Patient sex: M
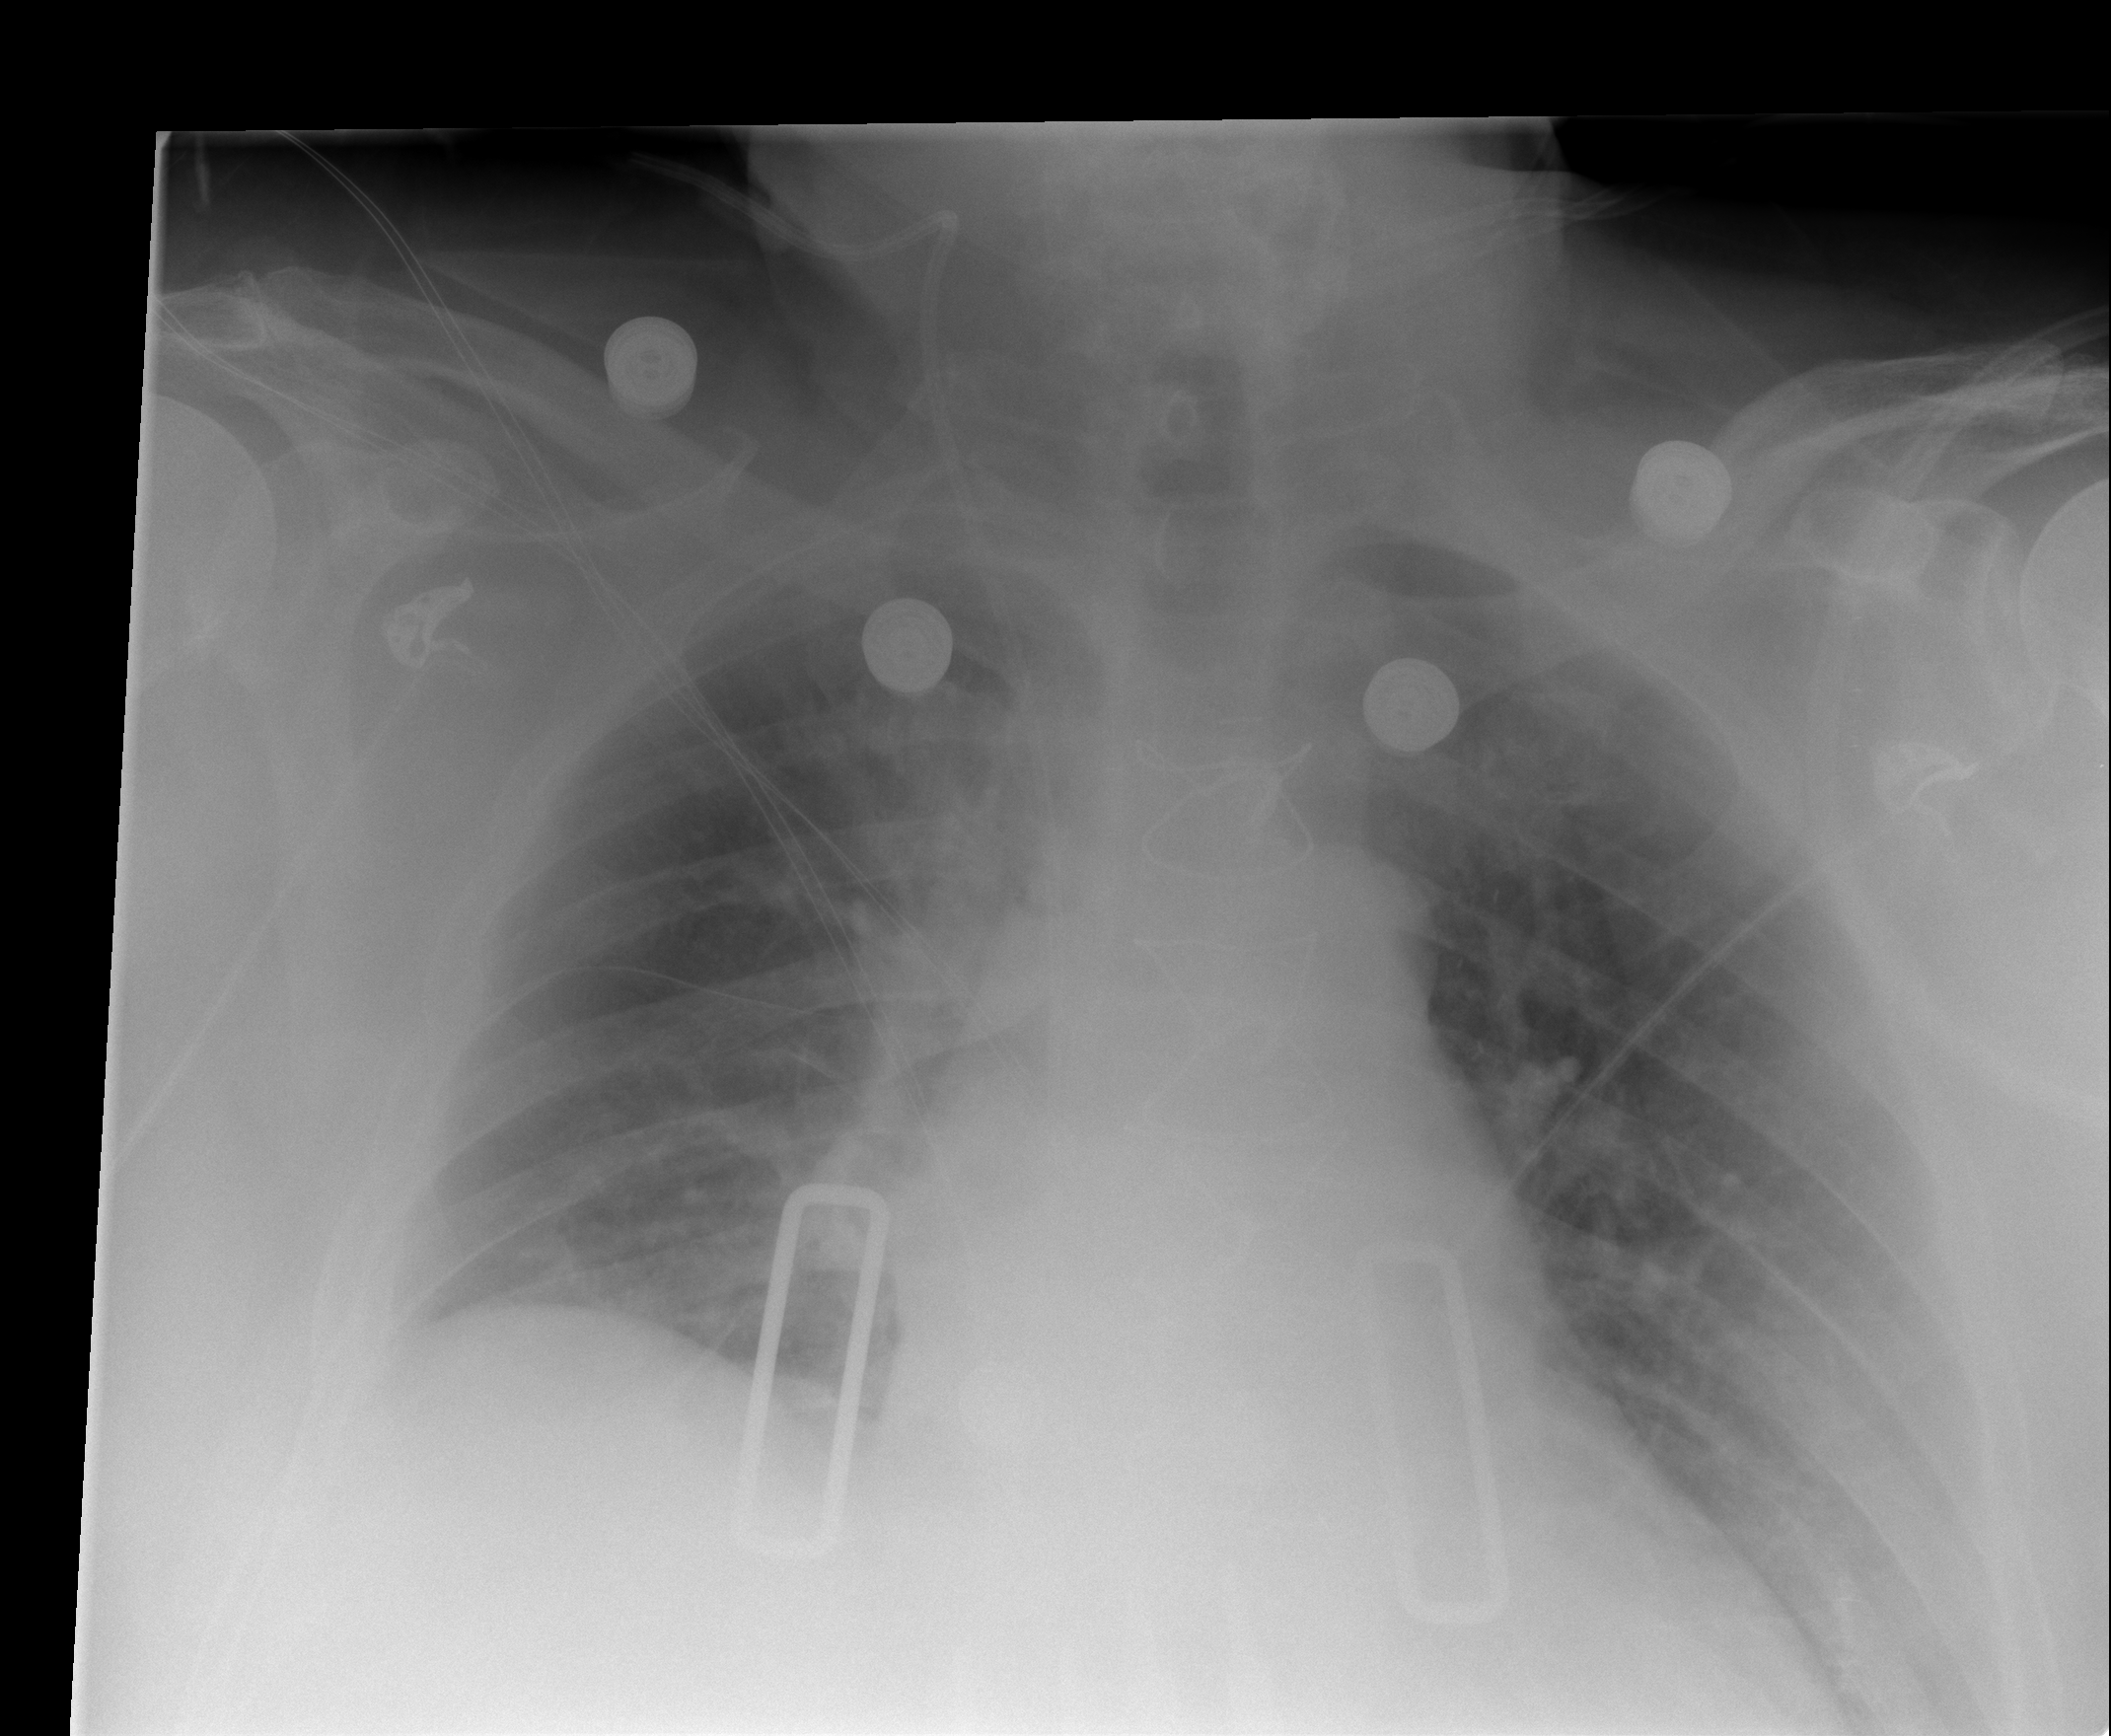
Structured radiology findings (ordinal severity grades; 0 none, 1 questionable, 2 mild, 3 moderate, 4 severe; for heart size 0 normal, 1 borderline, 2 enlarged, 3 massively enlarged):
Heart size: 0
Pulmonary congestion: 0
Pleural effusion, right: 0
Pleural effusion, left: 0
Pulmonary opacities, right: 0
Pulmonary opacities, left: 0
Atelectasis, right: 0
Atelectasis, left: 2